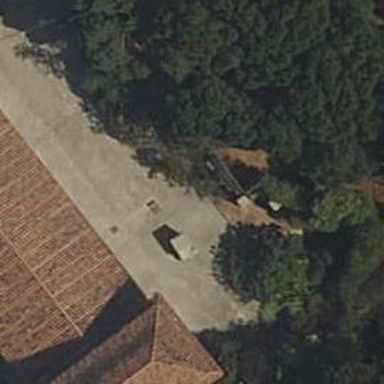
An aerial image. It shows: Gate.